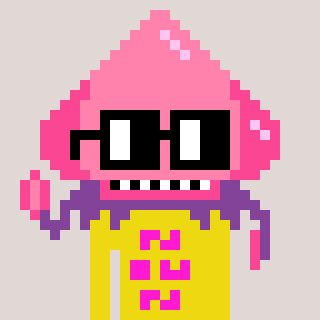
a pixel art character with square black glasses, a squid-shaped head and a yellow-colored body on a warm background